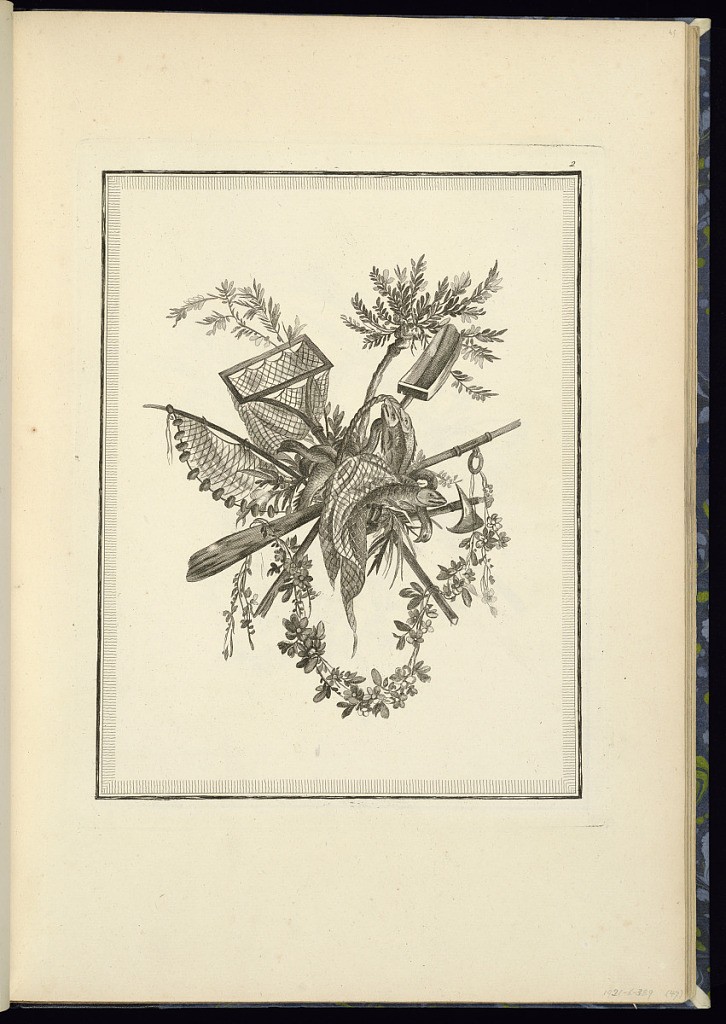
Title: Fishing Trophy Design
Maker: Pierre Ranson, French, 1736–1786
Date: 1778
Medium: Etching on laid paper
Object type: Print
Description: Trophy design incorporating foliate branches, festoon of flowers, nets, axe, and fish. The plate is numbered.